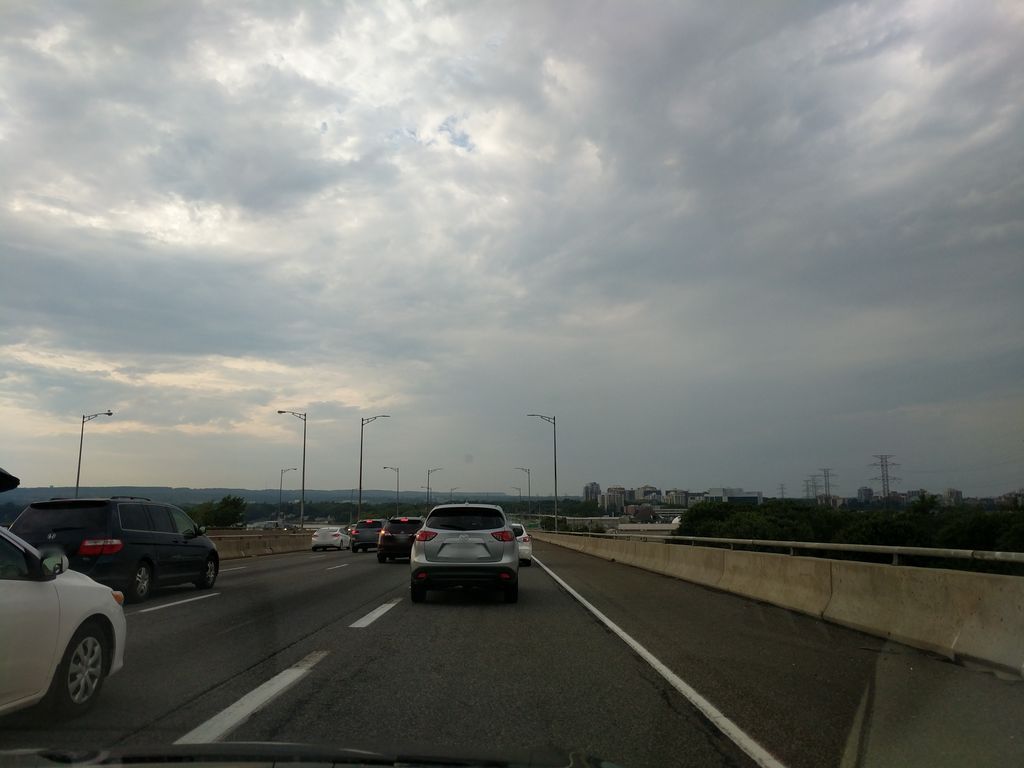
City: hamilton